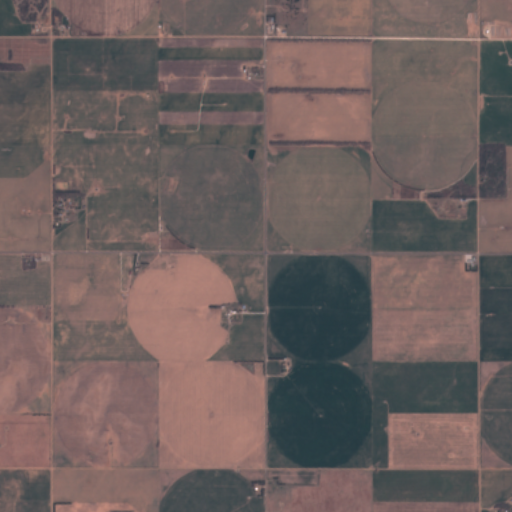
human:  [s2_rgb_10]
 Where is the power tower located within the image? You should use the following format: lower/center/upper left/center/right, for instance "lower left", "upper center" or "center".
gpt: The power tower is located in the upper right of the image.
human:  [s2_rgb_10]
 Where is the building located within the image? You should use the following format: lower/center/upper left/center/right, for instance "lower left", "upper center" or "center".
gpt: The building is located in the center right of the image.
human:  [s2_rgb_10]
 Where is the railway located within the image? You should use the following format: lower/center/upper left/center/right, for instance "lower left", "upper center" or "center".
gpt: The railway is located in the right of the image.
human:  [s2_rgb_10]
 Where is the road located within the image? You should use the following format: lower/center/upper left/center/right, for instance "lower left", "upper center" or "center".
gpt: There is no road in the image.